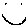
Label: smiley face